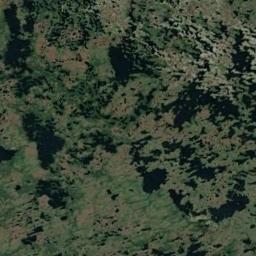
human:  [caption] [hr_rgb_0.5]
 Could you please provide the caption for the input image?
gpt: Many waters of different sizes are surrounded by wetlands .

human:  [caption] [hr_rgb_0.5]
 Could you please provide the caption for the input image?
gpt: There is a large land mixed with green and brown in the river in a wetland .

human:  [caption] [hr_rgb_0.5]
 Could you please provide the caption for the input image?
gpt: There are two small lakes in this wetland  , and the rest area is covered by vegetation .

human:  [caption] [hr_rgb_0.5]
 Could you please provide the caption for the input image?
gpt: The wetland consists of bare land, Green plants, Dry plants and water .

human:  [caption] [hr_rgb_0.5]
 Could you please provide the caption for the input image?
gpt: There are many green areas and some water areas on the wetland .